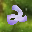
Label: 2